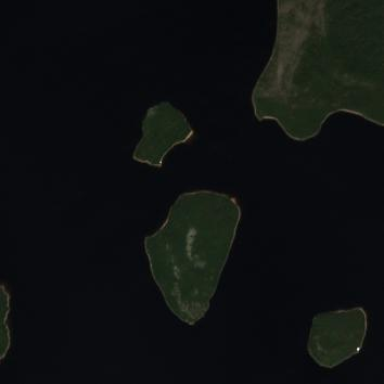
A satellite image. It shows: Islet.